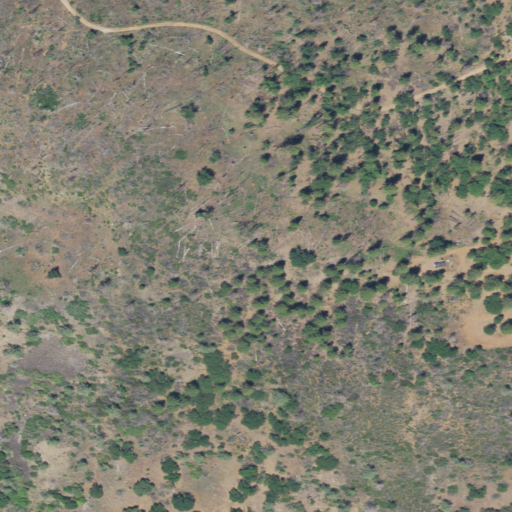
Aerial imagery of mountain in California named Snelly Peak containing shrub and grassland